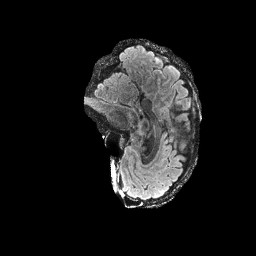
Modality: FLAIR
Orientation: sagittal
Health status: ill
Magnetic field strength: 3 T